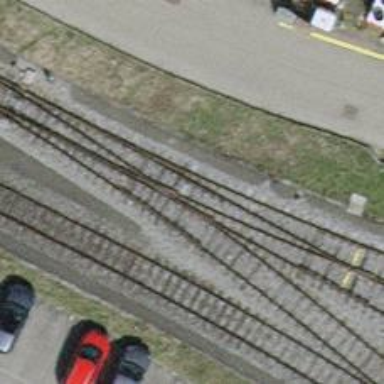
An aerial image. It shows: Railway yard with one track in service.